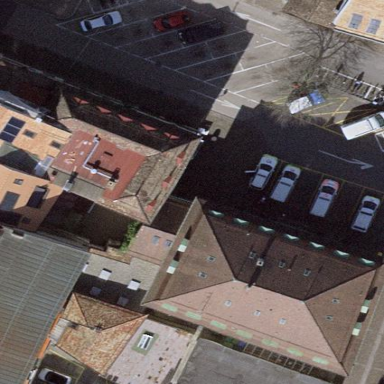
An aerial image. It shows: Government office building that serves as police station.